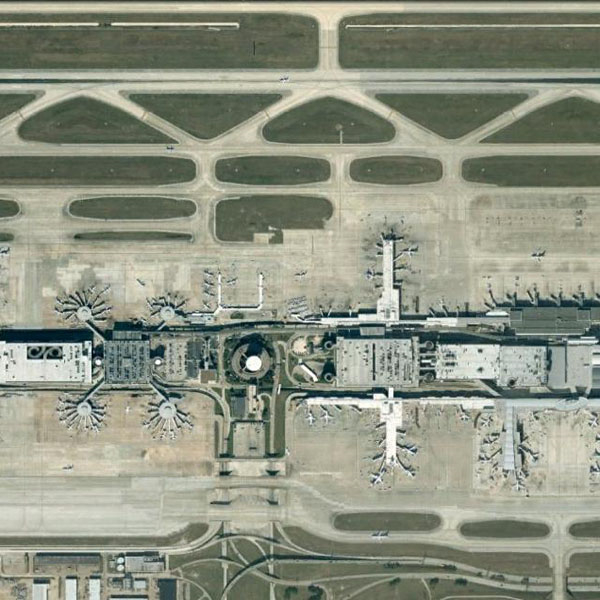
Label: Airport